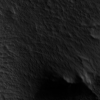
Label: not_dusty